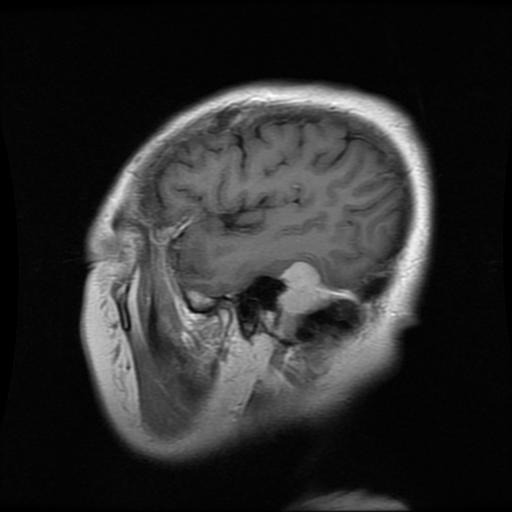
Label: meningioma